Question: I'm trying to do the next thing:

so I tried it by:
<URL>
'''
<div class="container">
<div class="row-fluid">
<div class="col-xs-4">
<div class='img-container'>
<img src='http://graph.facebook.com/112845672063384/picture?type=square' />
<div class='img-text'>Mark zuckerberg</div>
</div>
</div>
<div class="col-xs-8">
some text
</div>
</div>
</div>
'''
Any help appreciated!
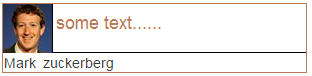
Answer: '''
.container {
border: 1px solid red;
padding: 0;
}
.img-container{
padding: 0 10px;
}
.imggg {
display: inline-block;
width: 25%;
padding: 10px;
border-right: 1px solid red;
}
.text {
width: 70%;
display: inline-block;
}
.marc-zuckerberg{
border-top: 1px solid red;
width: 100%
display:inline-block;
}
<div class="container">
<div class='img-container'>
<div class="imggg">
<img src='http://graph.facebook.com/112845672063384/picture?type=square' />
</div>
<div class='text'>text</div>
</div>
<div class='marc-zuckerberg'>Mark zuckerberg</div>
</div>
'''
Here you go: <URL>